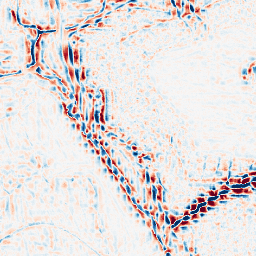
Category: wavelet
Decomposition family: wavelet_reverse_biorthogonal
Decomposition parameters: wavelet: rbio4.4
level: 3
Upsampling method: quadratic
Upsampling parameters: scale: 8
Upsampling scale: 8